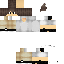
A male human skin with medium skin, wearing brown long hair dressed in a blue tshirt and black pants, featuring a closed mouth.